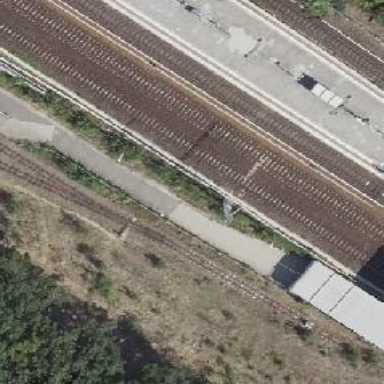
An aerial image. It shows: Railway switch with the turnout pointing to the right.